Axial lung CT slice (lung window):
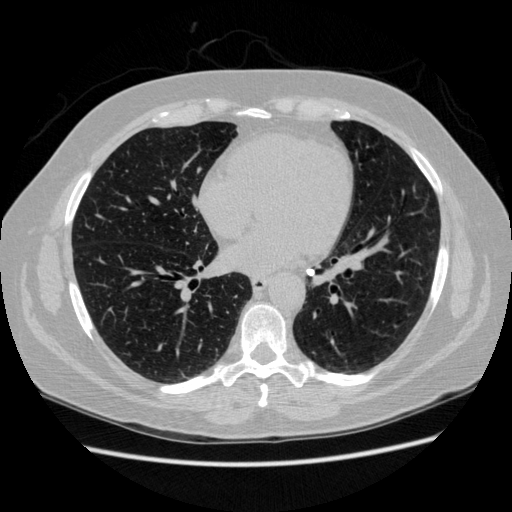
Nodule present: no